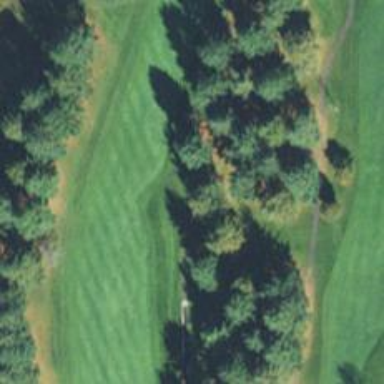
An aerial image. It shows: Path used for both walking and golf.